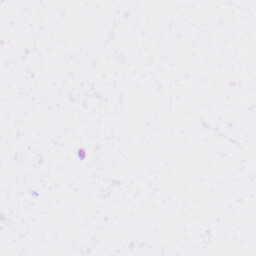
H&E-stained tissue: Liver